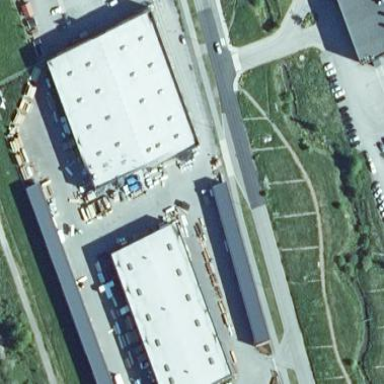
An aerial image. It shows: Commercial building.